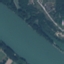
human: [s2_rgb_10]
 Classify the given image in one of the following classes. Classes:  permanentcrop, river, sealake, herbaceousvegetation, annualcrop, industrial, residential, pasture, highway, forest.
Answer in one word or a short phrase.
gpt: River